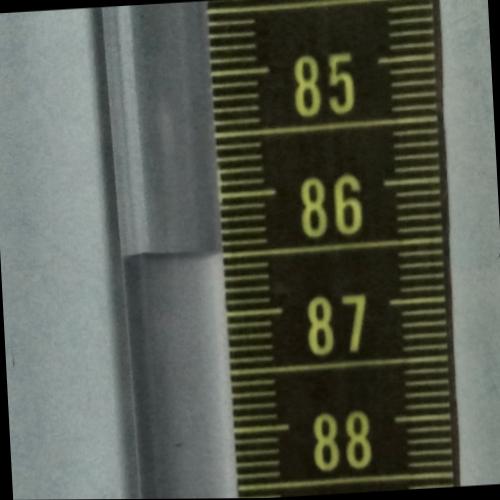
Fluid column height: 86.5 cm